Question: Alright so my situation here is a little complicated, but basically I have a an Apple Watch extension connected with my app, which uses Firebase to receive and send data. I want the same functionality in my watch as I do the app, the only problem is that I need to use the same Firebase reference because I use Google Authentication and I need to keep the auth data the same (unless there is another way). So what I have the watch do is request some data initially: the index of the selected timer (it's a timer app) and the Firebase reference variable. But when the iPhone app uses the reply() function and sends back a dictionary like so:
'''
reply(["replyInfoType": "watchInfo", "selectedTimerKey": keySelected, "refFirebase": ref])
'''
The 'ref' variable is defined as 'var ref = Firebase(url:"https://my-app-url.firebaseio.com/")'.
There are no errors compiling but when I run the watch extension and attach to the application process as well, my application throws a nice SIGABRT here:

Nothing is printed in the log at all. The app just crashes after I unpause the process. I have no leads on where this is coming from. If I don't include the 'ref' variable in the dictionary it runs fine except for the fact that my watch app doesn't have permission to read the Firebase Database.
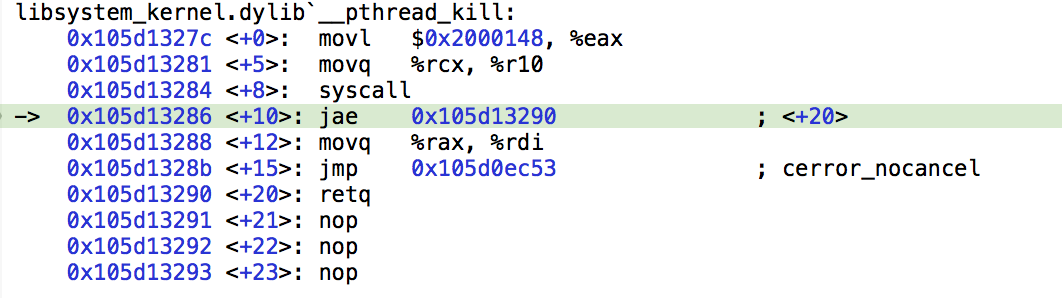
Answer: All datas moving between your watch and your iOS device through method must be serializable.
You can probably try to use NSKeyedArchiver on your Firebase object to find out if it's serializable or not.
Have you tried returning the link of your Firebase reference as a string and then instantiate a Firebase object on the Watch? (might not be the best solution to listen on firebase nodes in both your iOS and Watch app, though)
Also, I suggest you to have a look at NSUserDefaults and shared containers, might be a good way to achieve what you want to do, here is the link : <URL>